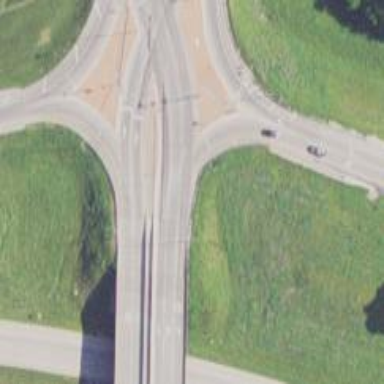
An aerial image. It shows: Motorway link at Diverging Diamond Interchange (DDI) junction.